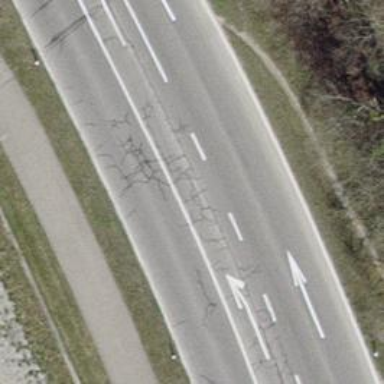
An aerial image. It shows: Secondary road with separate asphalt sidewalk.